Question: I'm preparing to submit such a customization by subclassing UIAlerView. It's layout is entirely based on the given topography of the UIAlertView, have no read any private property. Is this kind of customization acceptable by App Store review process?

BGAlertViewWithSwitch.h
'''
//
// BGAlertViewWithSwitch.h
// BGAlertViewWithSwitch
//
// Created by Borbas Geri on 11/7/11.
// Copyright 2011 ©️ompactApps. All rights reserved.
//
#import <Foundation/Foundation.h>
//An assumed value.
#define ALERT_VIEW_LINE_HEIGHT 20.0
#define ALERT_VIEW_LABEL_PADDING 5.0
#define ALERT_VIEW_LABEL_ALPHA 0.5
#define kAlertSwitchLabelTag 42
@interface BGAlertViewWithSwitch : UIAlertView
{
UISwitch *_alertSwitch;
UILabel *_alertSwitchLabel;
}
@property (nonatomic, retain) UISwitch *alertSwitch;
@property (nonatomic, retain) UILabel *alertSwitchLabel;
@property (nonatomic, readonly, getter=isOn) BOOL on;
-(id)initWithTitle:(NSString*) title
message:(NSString*) message
switchMessage:(NSString*) switchMessage
delegate:(id) delegate
cancelButtonTitle:(NSString*) cancelButtonTitle
okButtonTitle:(NSString*) okButtonTitle;
@end
'''
BGAlertViewWithSwitch.m
'''
//
// BGAlertViewWithSwitch.m
// BGAlertViewWithSwitch
//
// Created by Borbas Geri on 11/7/11.
// Copyright 2011 ©️ompactApps. All rights reserved.
//
#import "BGAlertViewWithSwitch.h"
@implementation BGAlertViewWithSwitch
@synthesize alertSwitch = _alertSwitch;
@synthesize alertSwitchLabel = _alertSwitchLabel;
#pragma mark - UISwitch Accessor
-(BOOL)isOn
{
return self.alertSwitch.isOn;
}
#pragma mark - View lifecycle
-(id)initWithTitle:(NSString*) title
message:(NSString*) message
switchMessage:(NSString*) switchMessage
delegate:(id) delegate
cancelButtonTitle:(NSString*) cancelButtonTitle
okButtonTitle:(NSString*) okButtonTitle
{
//For testing layout
NSString *placeHolder = @"";
//Append a line to the message that leaves the place for the switch.
NSString *_expandedMessage = [NSString stringWithFormat:@"%@
%@
%@
", message, placeHolder, placeHolder];
if (self = [self initWithTitle:title
message:_expandedMessage
delegate:delegate
cancelButtonTitle:cancelButtonTitle
otherButtonTitles:okButtonTitle, nil])
{
//Add switch.
self.alertSwitch = [[UISwitch alloc] init];
self.alertSwitch.on = YES;
[self addSubview:self.alertSwitch];
//Add label.
self.alertSwitchLabel = [[UILabel alloc] init];
self.alertSwitchLabel.text = switchMessage;
self.alertSwitchLabel.tag = kAlertSwitchLabelTag;
[self addSubview:self.alertSwitchLabel];
}
return self;
}
- (void)dealloc
{
self.alertSwitch = nil;
self.alertSwitchLabel = nil;
[super dealloc];
}
#pragma mark - Topography
- (void)layoutSubviews
{
NSLog(@"layoutSubviews to (%@)", NSStringFromCGRect(self.frame));
//Weak link to the message label.
UILabel *messageLabel;
//Enumerate subviews to find message label (the base of the topography).
for (UIView *eachSubview in self.subviews)
if ([[eachSubview class] isEqual:[UILabel class]])
{
UILabel *eachLabel = (UILabel*)eachSubview;
if (eachLabel.tag != kAlertSwitchLabelTag)
{
messageLabel = eachLabel;
NSLog(@"Each label frame (%@), saying '%@'", NSStringFromCGRect(eachLabel.frame), eachLabel.text);
}
}
//Center new content.
CGSize alertSwitchLabelSize = [self.alertSwitchLabel.text sizeWithFont:messageLabel.font];
float horizontalCentering = (messageLabel.frame.size.width - (alertSwitchLabelSize.width + ALERT_VIEW_LABEL_PADDING + self.alertSwitch.frame.size.width)) / 2;
//Switch goes to the bottom right.
float switchVerticalCentering = ((ALERT_VIEW_LINE_HEIGHT * 2 + 1) - self.alertSwitch.frame.size.height ) / 2;
CGRect alertSwitchFrame = CGRectMake(messageLabel.frame.origin.x + messageLabel.frame.size.width - self.alertSwitch.frame.size.width - horizontalCentering,
messageLabel.frame.origin.y + messageLabel.frame.size.height - self.alertSwitch.frame.size.height - switchVerticalCentering,
self.alertSwitch.frame.size.width,
self.alertSwitch.frame.size.height);
self.alertSwitch.frame = alertSwitchFrame;
//Label goes to the bottom left.
float switchLabelVerticalCentering = ((ALERT_VIEW_LINE_HEIGHT * 2 + 1) - ALERT_VIEW_LINE_HEIGHT ) / 2;
CGRect alertSwitchLabelFrame = CGRectMake(round( messageLabel.frame.origin.x + horizontalCentering ),
round( messageLabel.frame.origin.y + messageLabel.frame.size.height - ALERT_VIEW_LINE_HEIGHT - switchLabelVerticalCentering ),
messageLabel.frame.size.width - self.alertSwitch.frame.size.width,
ALERT_VIEW_LINE_HEIGHT); //self.alertSwitchLabel.frame.size.height);
self.alertSwitchLabel.frame = alertSwitchLabelFrame;
//Copy message label properties.
self.alertSwitchLabel.backgroundColor = [UIColor clearColor];
self.alertSwitchLabel.textColor = messageLabel.textColor;
self.alertSwitchLabel.font = messageLabel.font;
self.alertSwitchLabel.shadowColor = messageLabel.shadowColor;
self.alertSwitchLabel.shadowOffset = messageLabel.shadowOffset;
//Weaken.
self.alertSwitchLabel.alpha = ALERT_VIEW_LABEL_ALPHA;
[super layoutSubviews];
}
@end
'''
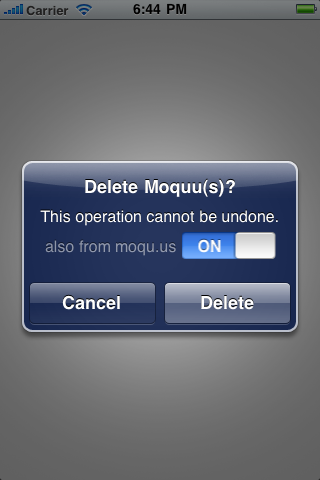
Answer: No one but Apple can adequately answer this question, so the best thing is to put it to the test. I think the main question you have to ask yourself is: Have I violated any provisions in the Apple Developer Agreement? If not, then submit your app. If you are worried about rejection, think of another way in which this could be done, as a backup, and be prepared to submit that in case of a problem.
Not that you have asked, but I would also opine that this change to Apple's design is not very intuitive. Do you mean the switch to mean "also delete from moquus?" as you already have a big delete button there. If the switch is off, then what does the delete button delete?